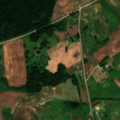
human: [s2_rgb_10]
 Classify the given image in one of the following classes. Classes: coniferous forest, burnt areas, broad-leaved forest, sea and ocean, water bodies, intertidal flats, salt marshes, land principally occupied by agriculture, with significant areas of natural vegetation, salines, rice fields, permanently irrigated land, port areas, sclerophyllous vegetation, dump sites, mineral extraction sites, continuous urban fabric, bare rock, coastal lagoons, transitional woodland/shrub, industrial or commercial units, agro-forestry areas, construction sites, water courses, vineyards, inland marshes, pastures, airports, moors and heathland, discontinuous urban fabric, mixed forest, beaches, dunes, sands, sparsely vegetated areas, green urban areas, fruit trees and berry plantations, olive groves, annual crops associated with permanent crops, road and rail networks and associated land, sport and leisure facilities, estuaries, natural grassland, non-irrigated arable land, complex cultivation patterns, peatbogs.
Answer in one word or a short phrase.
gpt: non-irrigated arable land, pastures, complex cultivation patterns, land principally occupied by agriculture, with significant areas of natural vegetation, mixed forest